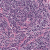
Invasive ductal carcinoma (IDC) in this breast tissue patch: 0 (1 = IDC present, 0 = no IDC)